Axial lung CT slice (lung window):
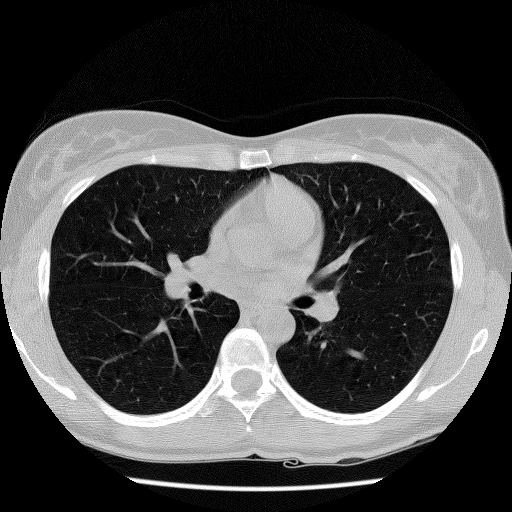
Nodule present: no